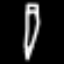
Label: pencil